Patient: sex M, age 36
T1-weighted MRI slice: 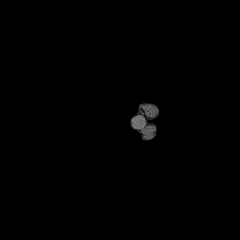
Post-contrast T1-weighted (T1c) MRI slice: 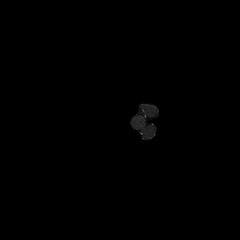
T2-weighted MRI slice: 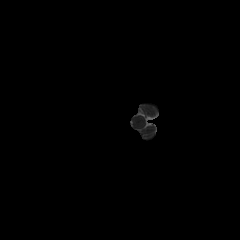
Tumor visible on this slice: no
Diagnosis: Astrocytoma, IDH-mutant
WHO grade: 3